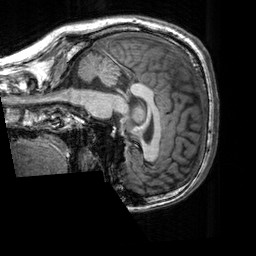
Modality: T1w
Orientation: sagittal
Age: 31
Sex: male
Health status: healthy
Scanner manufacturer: siemens
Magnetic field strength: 3 T
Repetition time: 2.3 s
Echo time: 0.00303 s